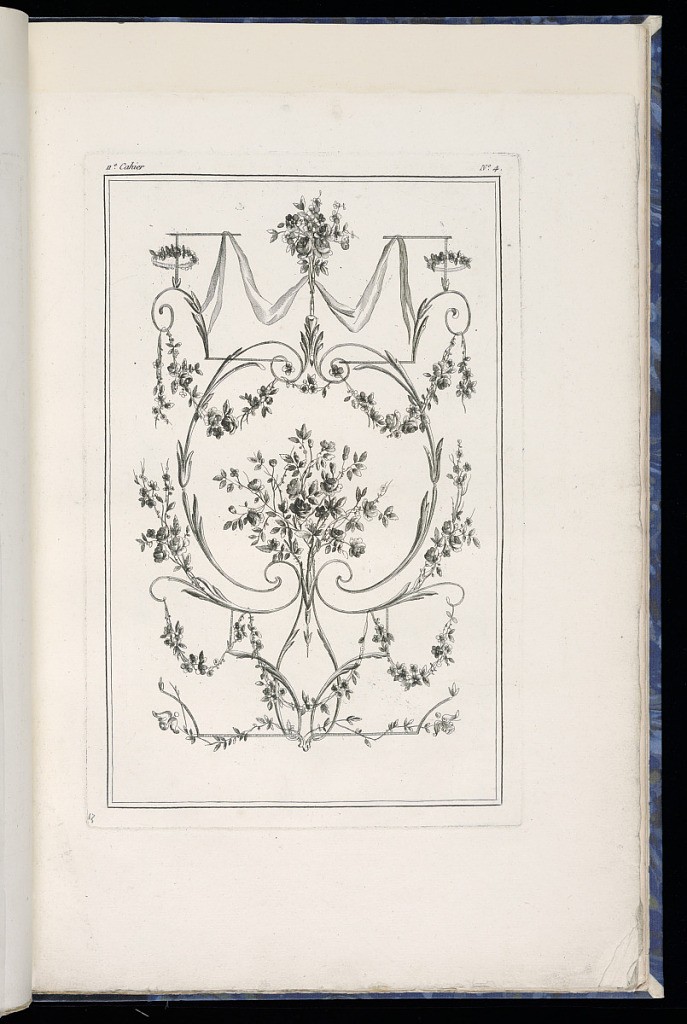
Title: Decorative Panel Design
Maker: Pierre Ranson, French, 1736–1786
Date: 1777–79
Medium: Etching on paper
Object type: Print
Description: Design for a decorative panel featuring arabesque and floral motifs including festoons of flowers, flowering branches, draped textiles, rosettes, scrolling acanthus leaves (rinceaux), arrows, s-scrolls, and fleurons. The plate is numbered.